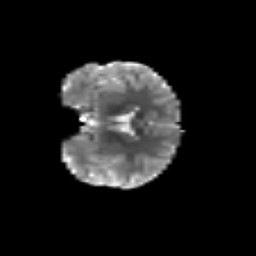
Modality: T2w
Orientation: coronal
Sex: female
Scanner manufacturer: siemens
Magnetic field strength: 3 T
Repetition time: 5 s
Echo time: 0.071 s